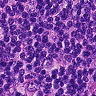
Metastatic tissue present: yes